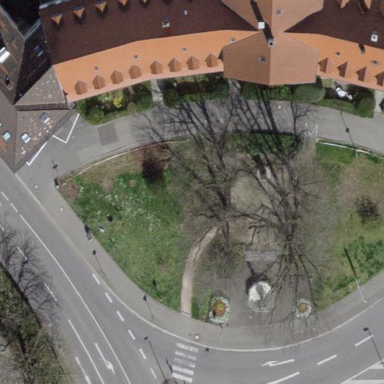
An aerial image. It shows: Park.